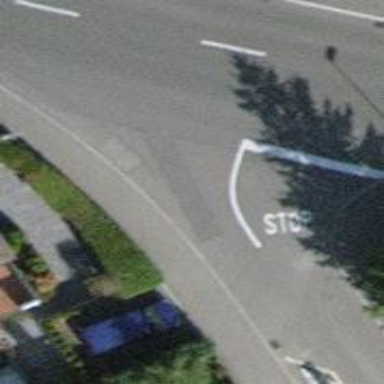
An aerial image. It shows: Unmarked crossing on the road.